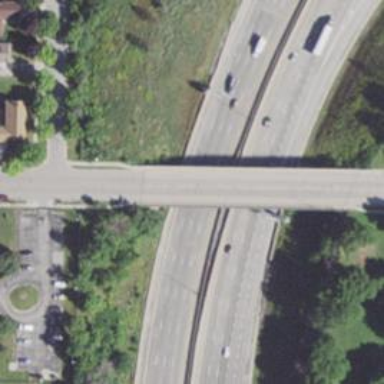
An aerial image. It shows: Residential road with separate cantilever bridge and sidewalk.